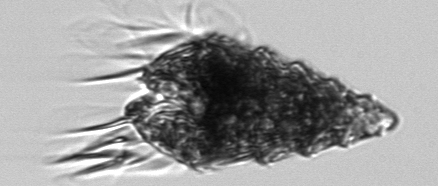
Label: Laboea_strobila